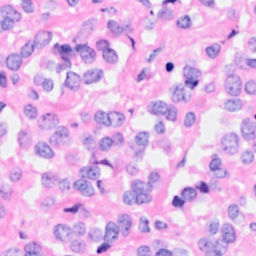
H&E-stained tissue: Breast